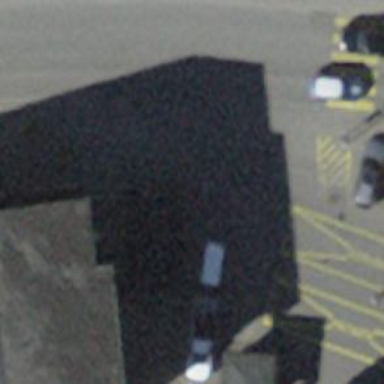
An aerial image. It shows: Set of steps on the road.